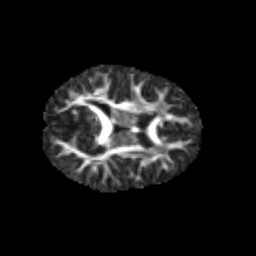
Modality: FA
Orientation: axial
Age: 5
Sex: female
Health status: healthy